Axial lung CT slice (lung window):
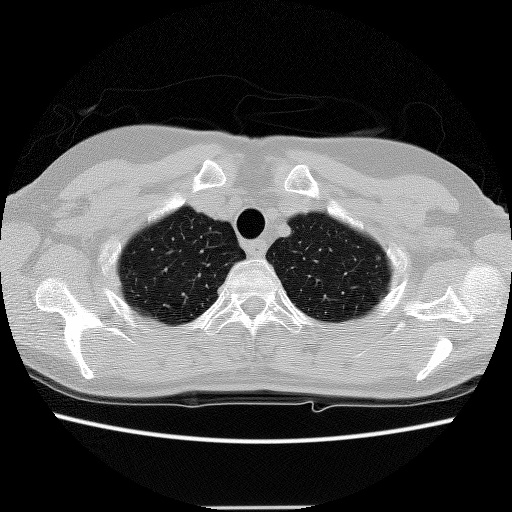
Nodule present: yes
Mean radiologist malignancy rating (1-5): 2